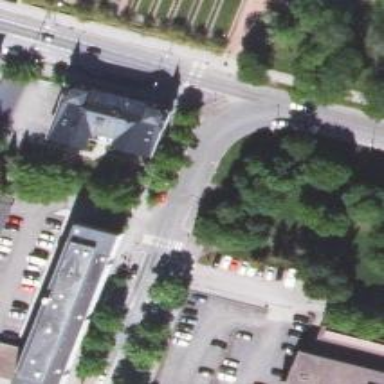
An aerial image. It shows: Marked crossing on the road.